Question: What can I do in the following situation?
I have a simple page. In code behind I add PhoneTextBox control for some filtering of a data. But sometimes (frequently) when I try to write something, I see, that text inside is transparent or collapsed or something else, so I don't see it. I don't see it even when I select this text.
'''
// Generating of a PhoneTextBox
SearchBox = new Microsoft.Phone.Controls.PhoneTextBox();
SearchBox.DataContext = searchBoxContext;
SearchBox.Name = string.Format("SearchBox_{0}", Guid.NewGuid());
SearchBox.Visibility = Visibility.Collapsed;
// Adding Phone text box in a Grid on the Page
RowDefinition rd = new RowDefinition();
rd.Height = GridLength.Auto;
PageDynamicGrid.RowDefinitions.Insert(0, rd);
Grid.SetRow(generator.SearchBox, 0);
foreach (FrameworkElement child in PageDynamicGrid.Children)
{
Grid.SetRow(child, Grid.GetRow(child) + 1);
}
SearchBoxContext = (generator.SearchBox.DataContext as SearchButtonModel);
SearchBoxContext.SearchTextChanged += SearchBoxContext_SearchTextChanged;
generator.SearchBox.TextChanged += SearchBox_TextChanged;
generator.SearchBox.LostFocus += SearchBox_LostFocus;
generator.SearchBox.KeyUp += SearchBox_KeyUp;
generator.SearchBox.DataContext = null;
PageDynamicGrid.Children.Add(generator.SearchBox);
PageDynamicGrid.UpdateLayout();
'''
and page.xaml
'''
<Grid x:Name="PageDynamicGrid" Background="Transparent">
<Grid.RowDefinitions>
<RowDefinition Height="Auto"/>
<RowDefinition Height="*"/>
</Grid.RowDefinitions>
<StackPanel Grid.Row="0" Margin="12,17,0,28">
<TextBlock Text="{Binding Title}"
Style="{StaticResource PhoneTextTitle1Style}" />
</StackPanel>
<ListBox Grid.Row="1" Margin="12,0"
ItemsSource="{Binding PageDynamicContent, Mode=OneWay}"/>
</Grid>
'''
Almost all content of this page (including search box) creates dynamically, but other content is some buttons and links and I need to filter it, if I have search box. Filter works, but users don't like collapsed text in search box. So it looks like that (and there is not a whitespaces in front of the marker)

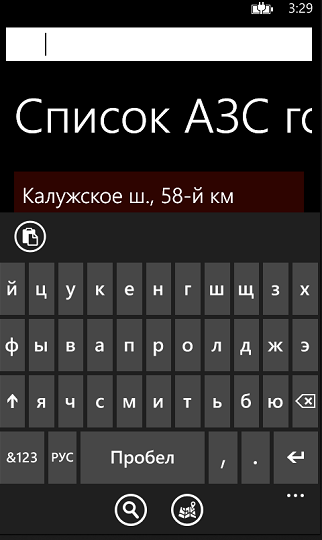
Answer: So, i don't know why, but it seemed that problem is in the order of actions:
1. First of all create element, change grid column and row definitions and add element in the grid.
2. Update layout of the grid.
3. And only after all this actions we can collapse PhoneTextBox.
it works for me.